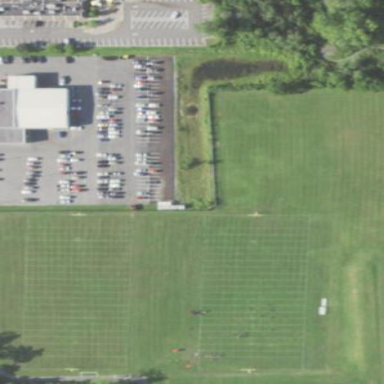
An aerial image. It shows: American football pitch for leisure and sport activities.